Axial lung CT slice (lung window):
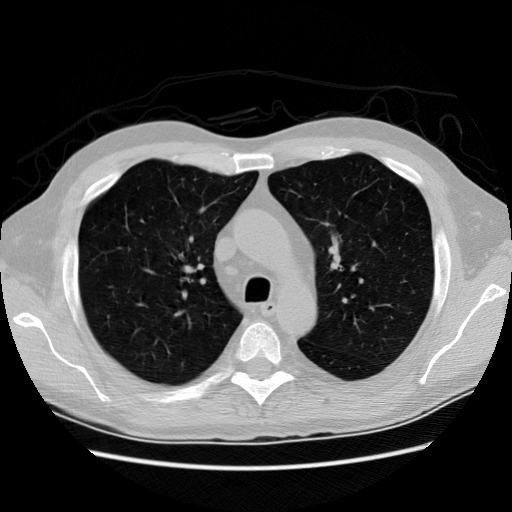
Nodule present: no